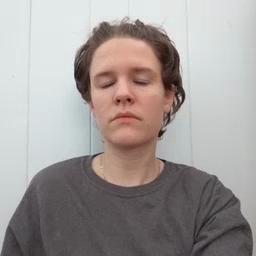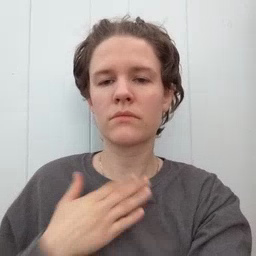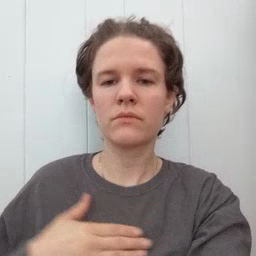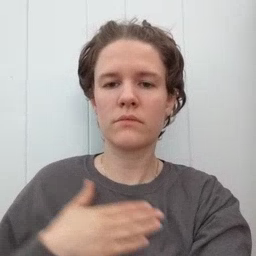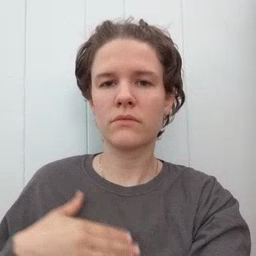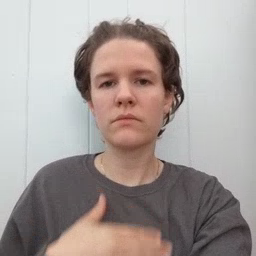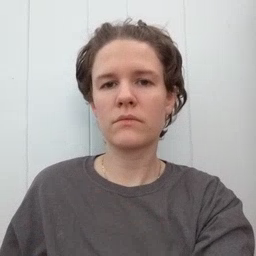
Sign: please